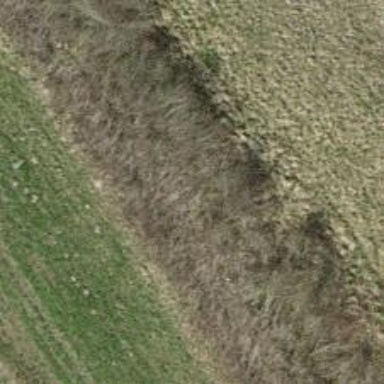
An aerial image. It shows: Hedge barrier.